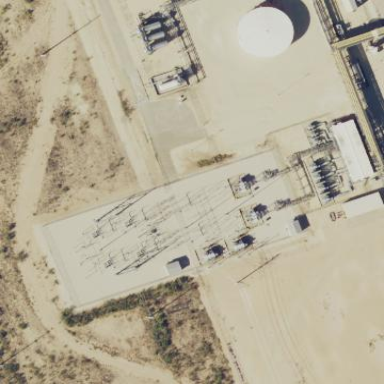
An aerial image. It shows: Industrial power substation enclosed by fence.